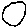
Label: circle